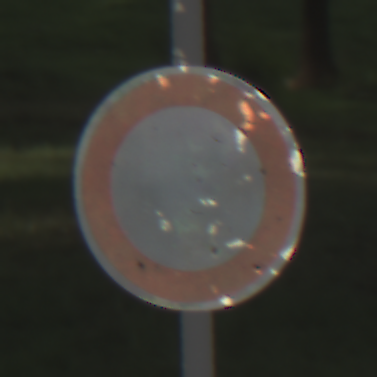
Verkehrszeichen: VerbotFahrzeugeAllerArt
Umgebung: Outdoor, Nature
Tageszeit: MorningAfternoon
Wetter: Clear
Licht: Natural
Jahreszeit: NotSpecified
Kontrast: HighContrast